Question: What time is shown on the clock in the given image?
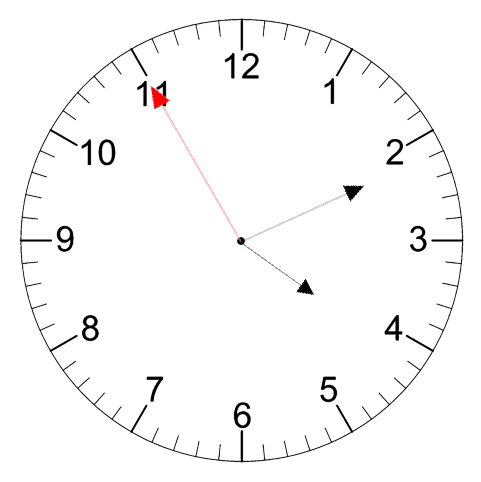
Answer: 04:10:55